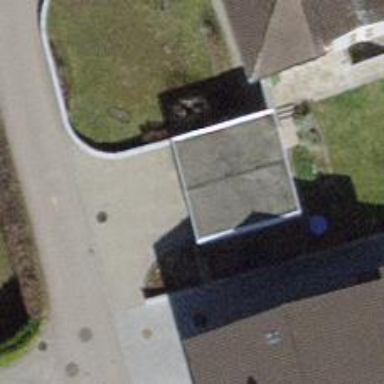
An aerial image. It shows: Group of garages.